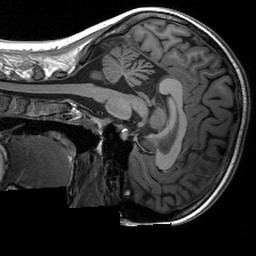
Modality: T1w
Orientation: sagittal
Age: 22
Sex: female
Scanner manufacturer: siemens
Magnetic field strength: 3 T
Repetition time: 2.3 s
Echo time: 0.00233 s